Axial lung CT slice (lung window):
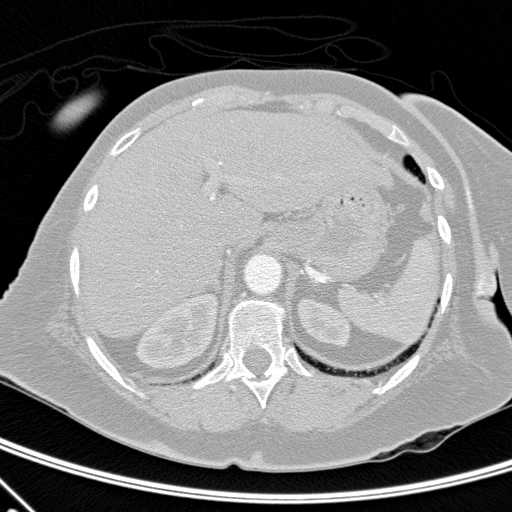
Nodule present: no